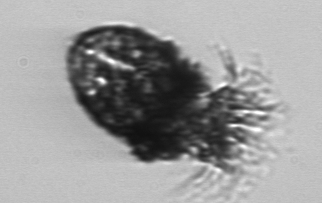
Label: Stenosemella_pacifica